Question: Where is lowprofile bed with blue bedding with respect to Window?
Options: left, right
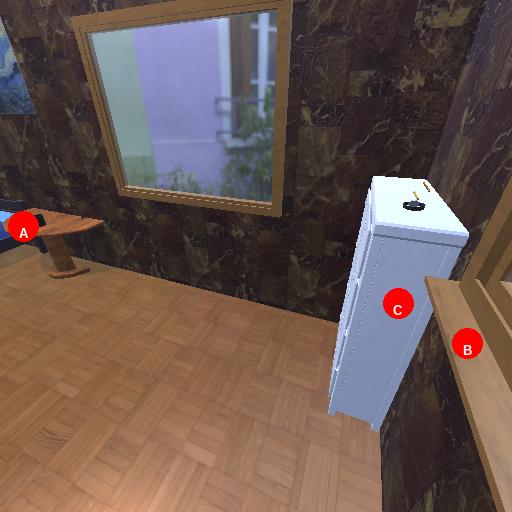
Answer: left